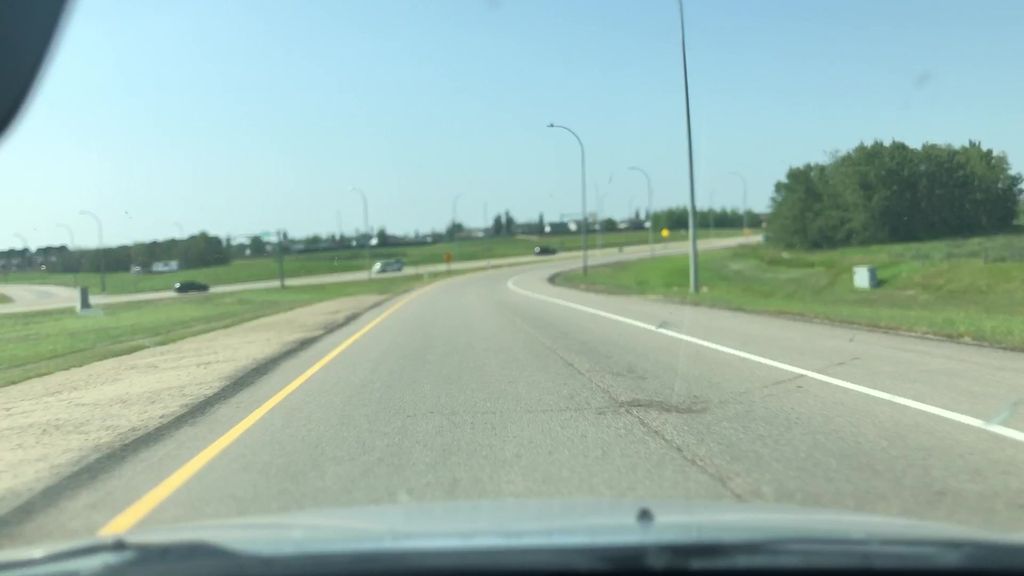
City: edmonton